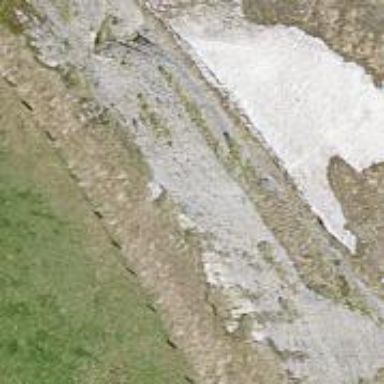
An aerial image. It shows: Natural cliff.